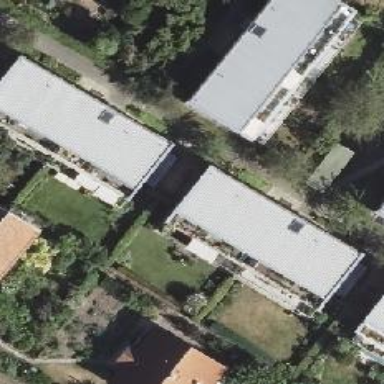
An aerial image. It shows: Skillion-roofed apartments building.